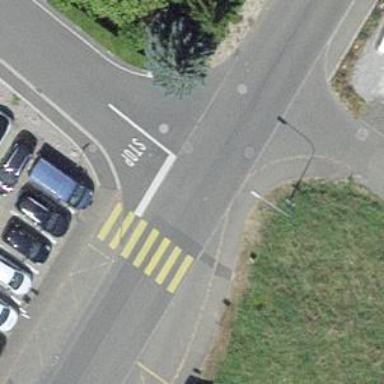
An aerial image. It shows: Uncontrolled zebra crossing with yellow markings on the road.